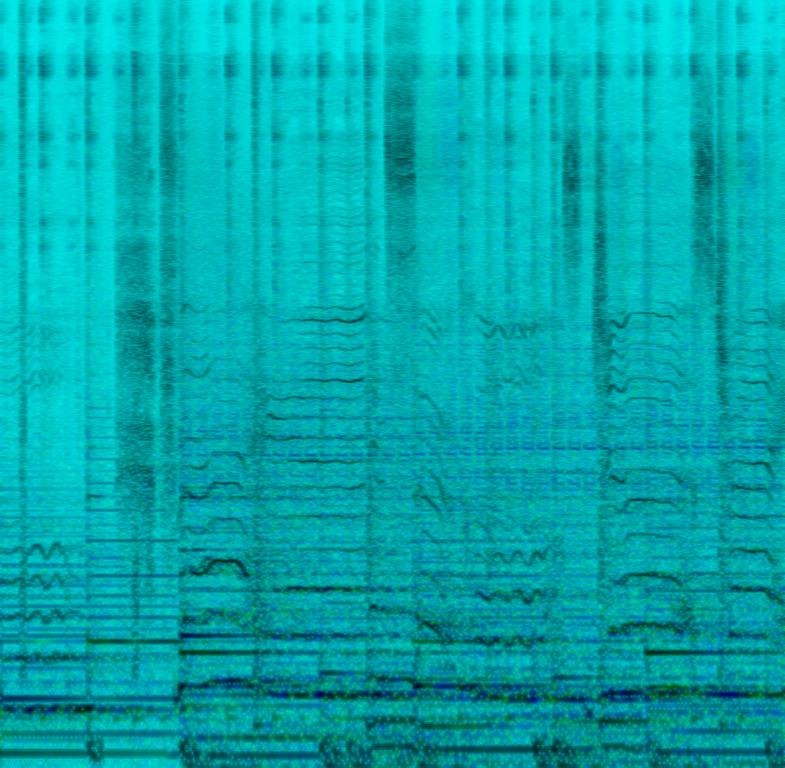
A female singer sings this poignant melody. The song is slow tempo with an electric guitar buzzing harmony, piano accompaniment, steady drumming rhythm, keyboard harmony, groovy bass line and Tambour percussions. The song is emotional and melancholic. The song is a poor quality recording of a classic pop song.